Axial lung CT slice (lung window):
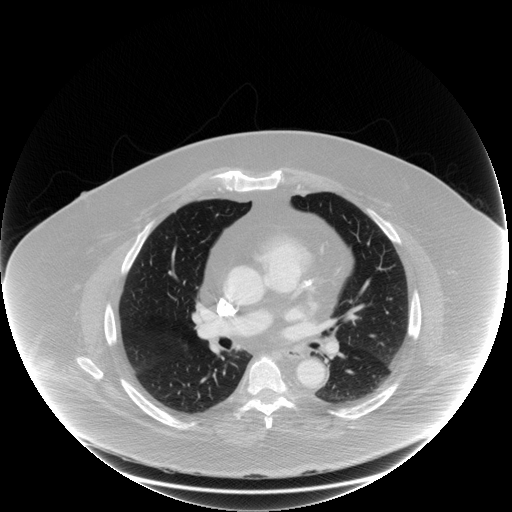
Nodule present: no